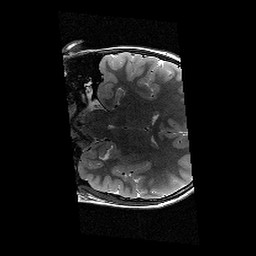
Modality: T2w
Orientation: coronal
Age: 12
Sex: female
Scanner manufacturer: siemens
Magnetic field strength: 3 T
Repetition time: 9.23 s
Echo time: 0.067 s